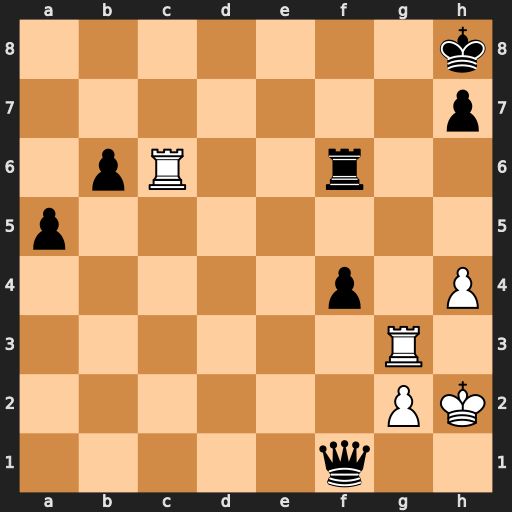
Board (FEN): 7k/7p/1pR2r2/p7/5p1P/6R1/6PK/5q2
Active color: w
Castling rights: -
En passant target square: -
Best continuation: Rc8+ Rf8 Rxf8#